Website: bh-photo
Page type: store-pickup
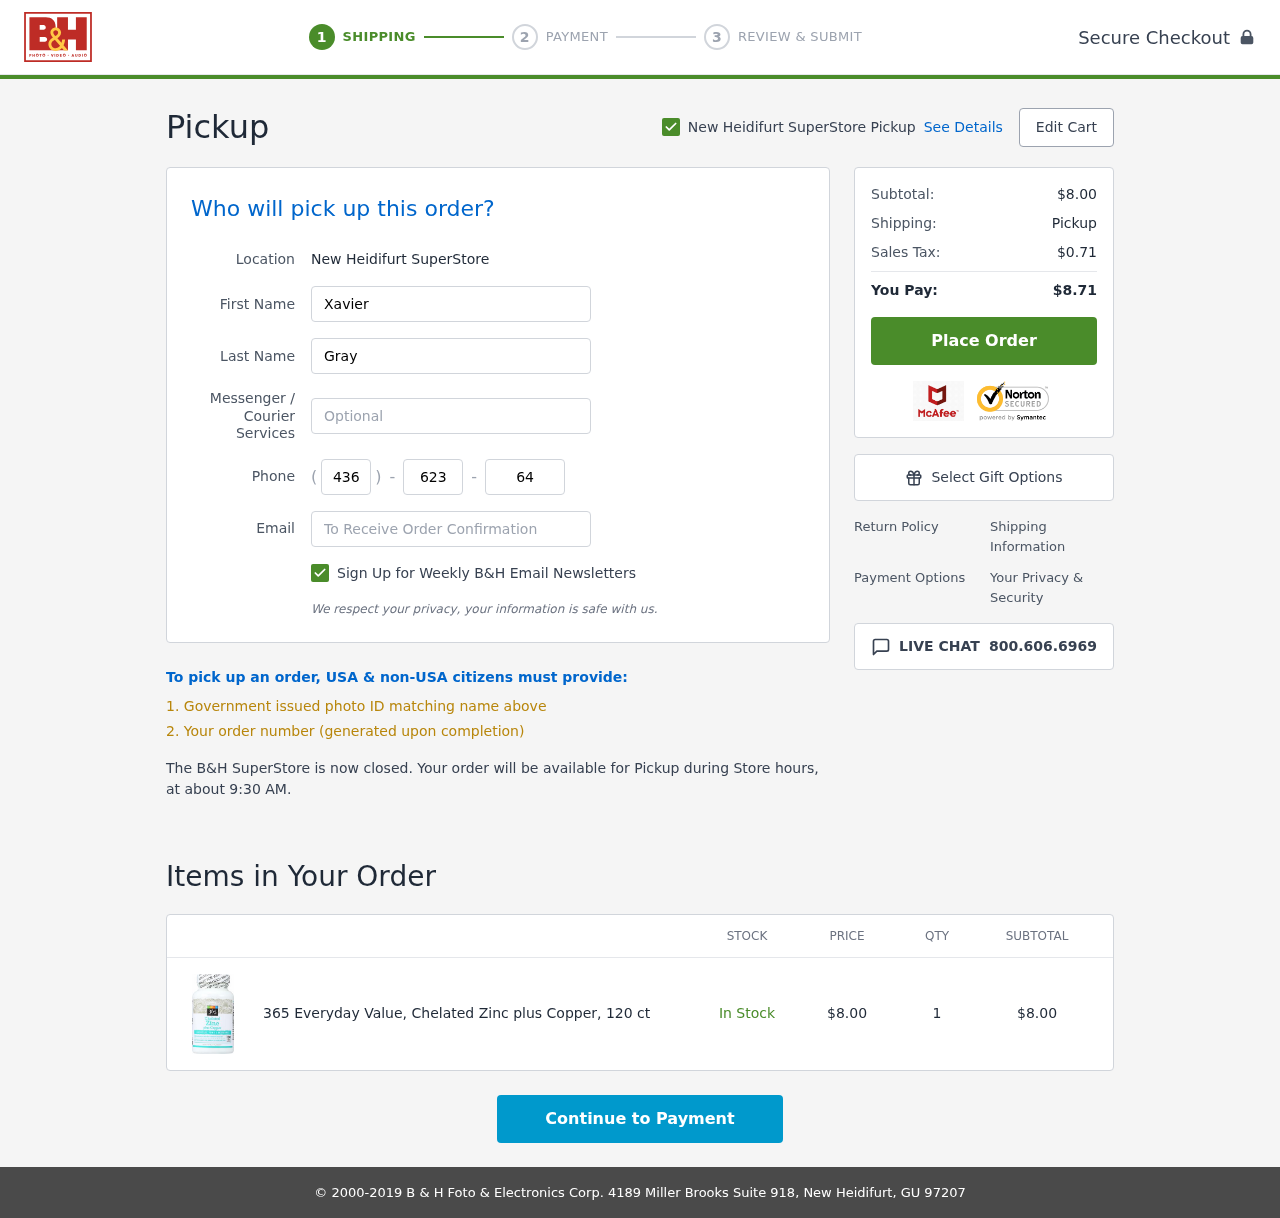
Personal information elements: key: PII_EMAIL
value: xgray@yahoo.com
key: PII_FIRSTNAME
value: Xavier
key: PII_LASTNAME
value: Gray
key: PII_LOCATION1_CITY
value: New Heidifurt SuperStore Pickup
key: PII_LOCATION1_CITY
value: New Heidifurt SuperStore
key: PII_PHONE_AREA
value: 436
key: PII_PHONE_PREFIX
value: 623
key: PII_PHONE_SUFFIX
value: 6453
Product elements: key: PRODUCT1_NAME
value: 365 Everyday Value, Chelated Zinc plus Copper, 120 ct
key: PRODUCT1_PRICE
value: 8
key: PRODUCT1_QUANTITY
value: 1
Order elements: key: ORDER_SUBTOTAL
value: $8.00
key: ORDER_TAX
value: $0.71
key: ORDER_TOTAL
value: $8.71